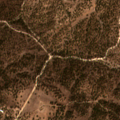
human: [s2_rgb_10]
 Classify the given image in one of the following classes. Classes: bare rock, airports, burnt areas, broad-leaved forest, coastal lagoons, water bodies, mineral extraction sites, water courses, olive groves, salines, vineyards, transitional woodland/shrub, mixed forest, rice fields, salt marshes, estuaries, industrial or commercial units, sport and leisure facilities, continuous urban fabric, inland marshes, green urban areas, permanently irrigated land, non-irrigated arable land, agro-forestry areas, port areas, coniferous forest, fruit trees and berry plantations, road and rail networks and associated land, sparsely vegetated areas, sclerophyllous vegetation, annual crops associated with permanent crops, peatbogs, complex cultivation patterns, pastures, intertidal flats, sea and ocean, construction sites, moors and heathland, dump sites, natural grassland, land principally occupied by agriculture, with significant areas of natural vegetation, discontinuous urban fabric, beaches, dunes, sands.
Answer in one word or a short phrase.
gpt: agro-forestry areas, broad-leaved forest